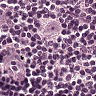
Metastatic tissue present: yes